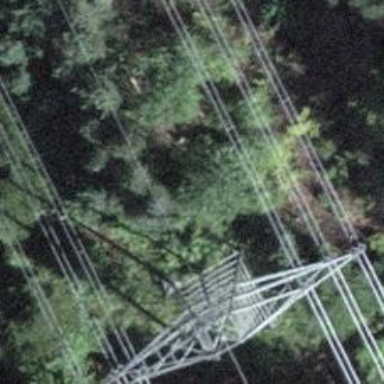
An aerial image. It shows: Towering power structure.